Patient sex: F
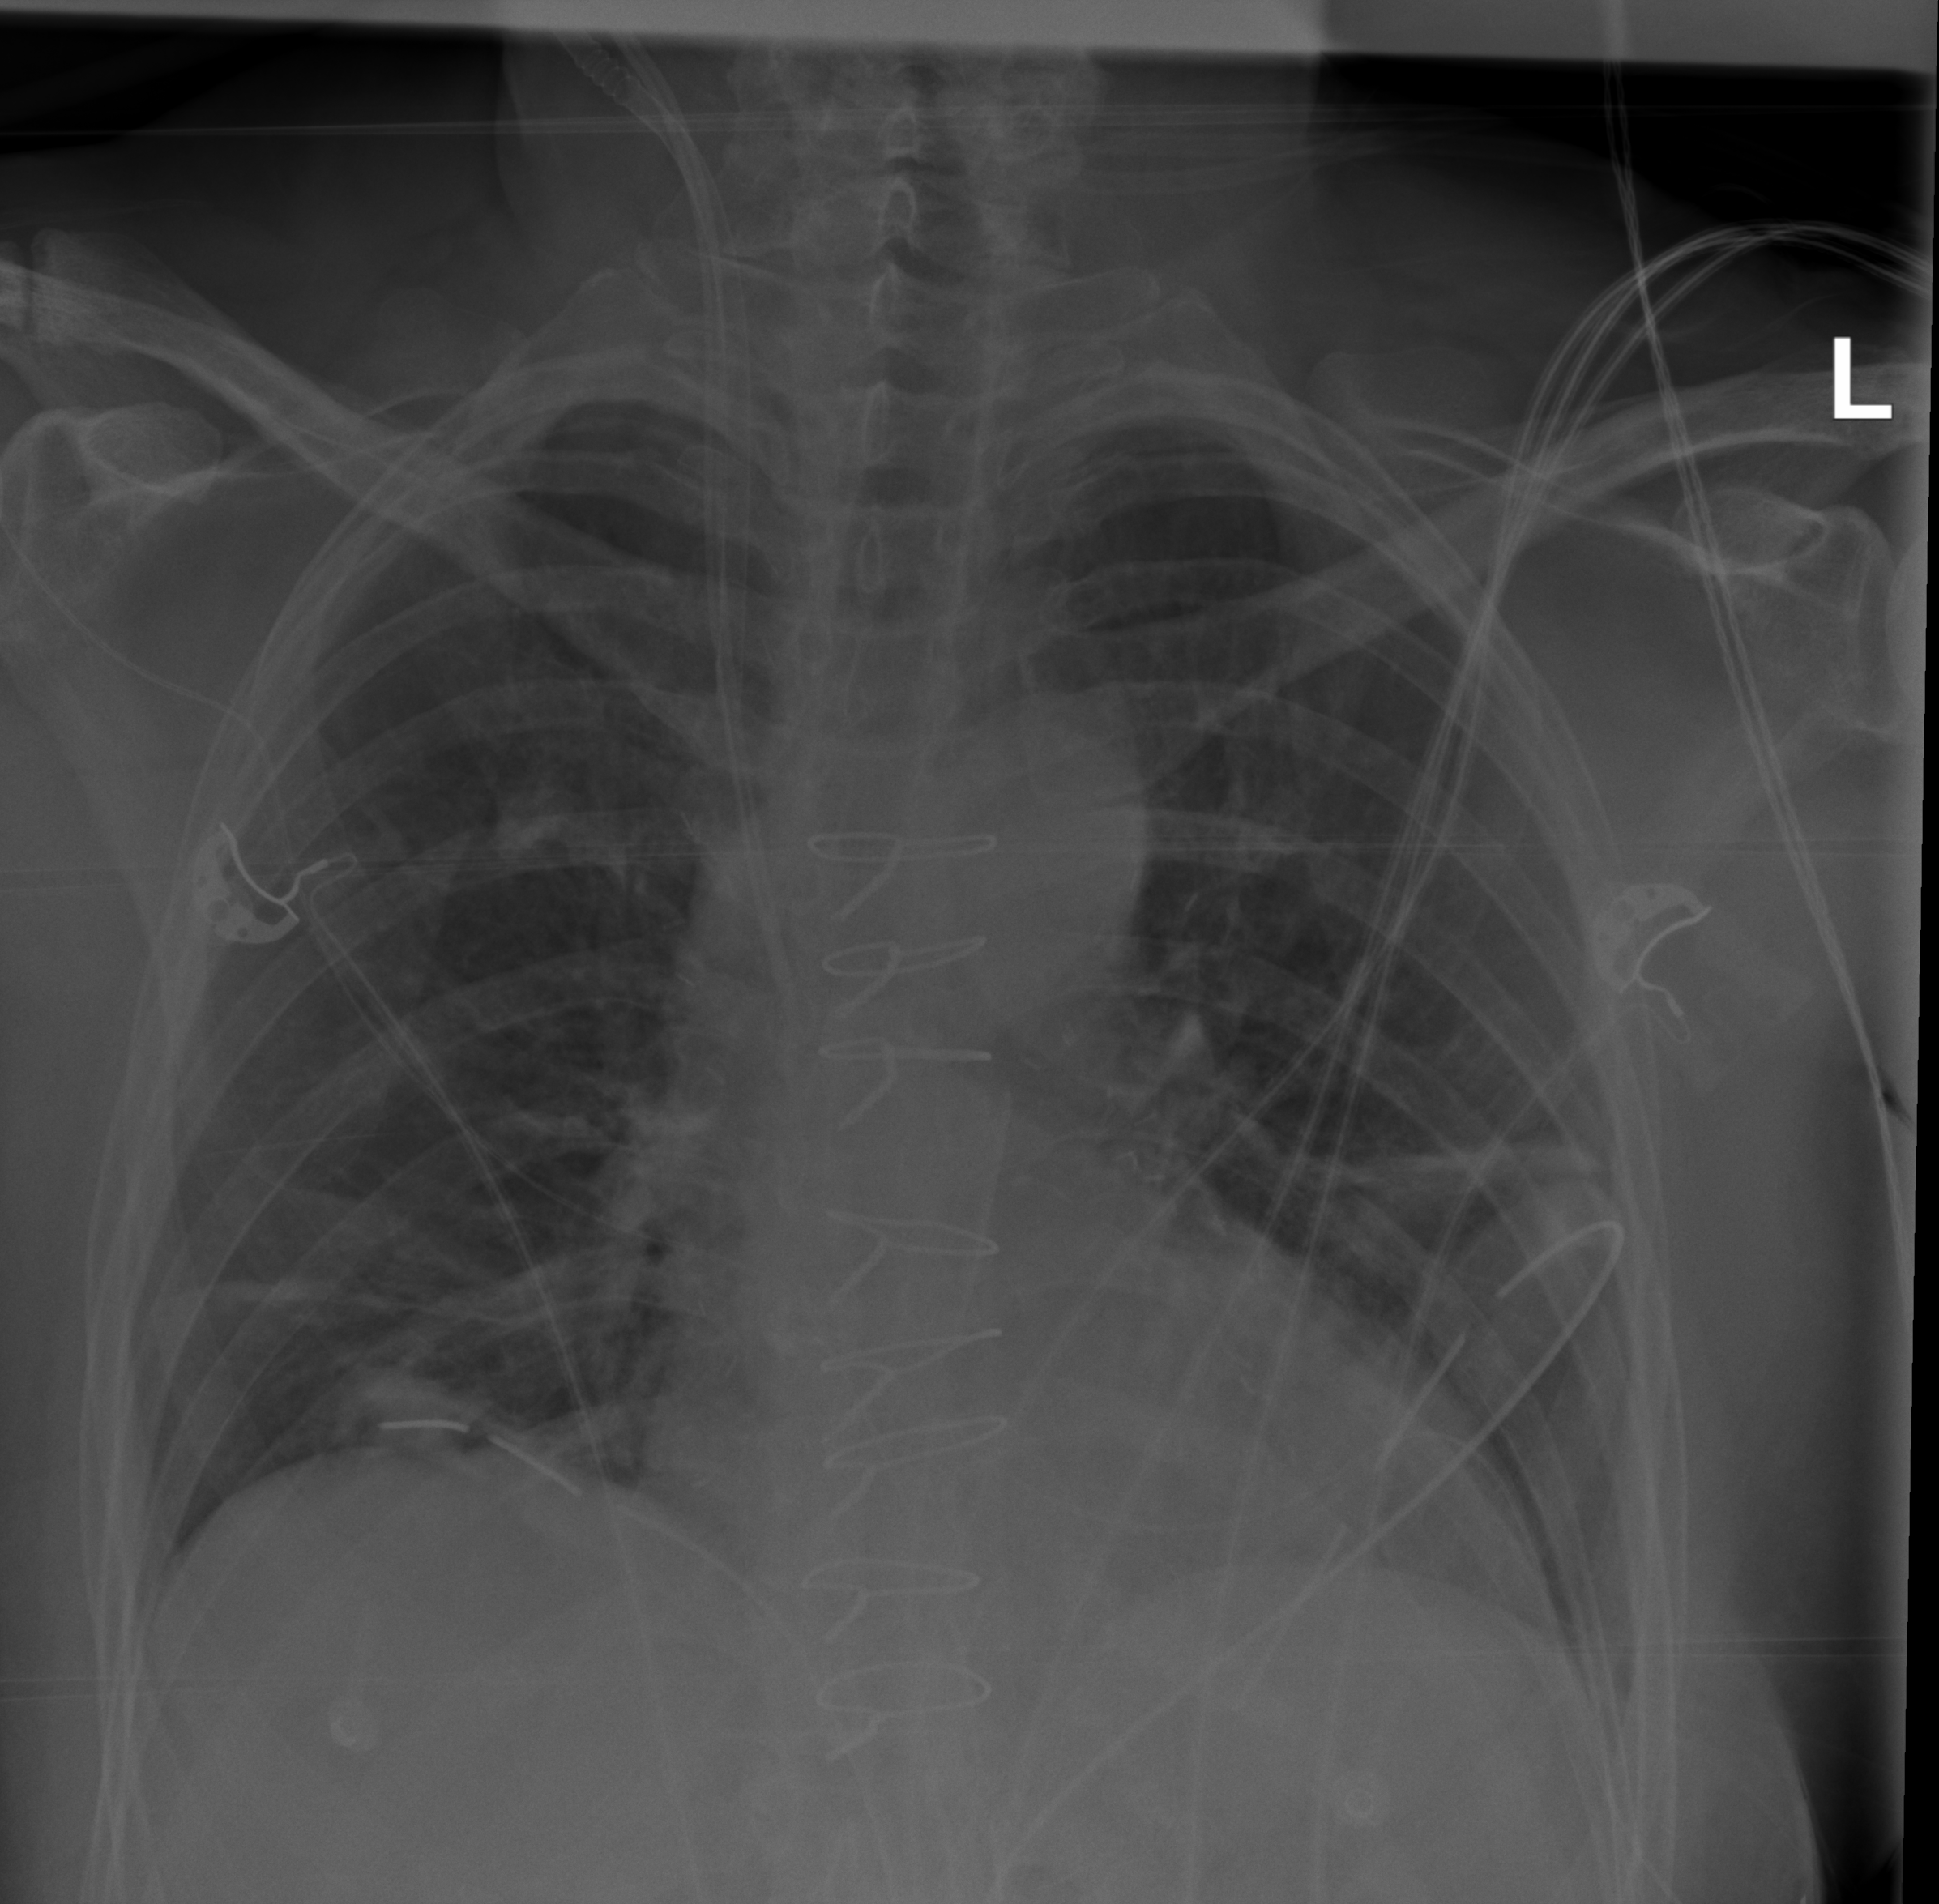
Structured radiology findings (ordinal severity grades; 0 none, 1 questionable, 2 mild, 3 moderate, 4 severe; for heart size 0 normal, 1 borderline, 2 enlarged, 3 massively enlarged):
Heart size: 0
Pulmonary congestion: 0
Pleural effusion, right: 0
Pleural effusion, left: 0
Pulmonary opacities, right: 0
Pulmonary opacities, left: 0
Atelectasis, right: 2
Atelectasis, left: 2